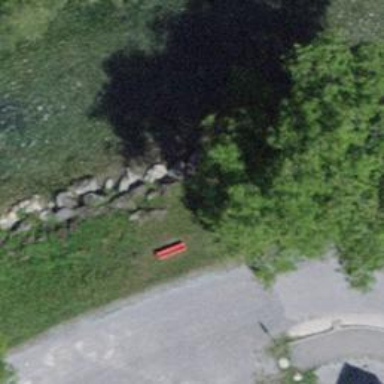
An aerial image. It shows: Red bench.